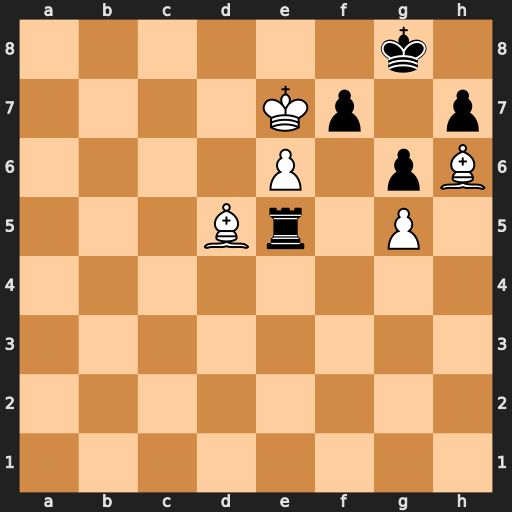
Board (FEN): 6k1/4Kp1p/4P1pB/3Br1P1/8/8/8/8
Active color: w
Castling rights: -
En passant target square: -
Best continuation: Kd6 fxe6 Kxe5